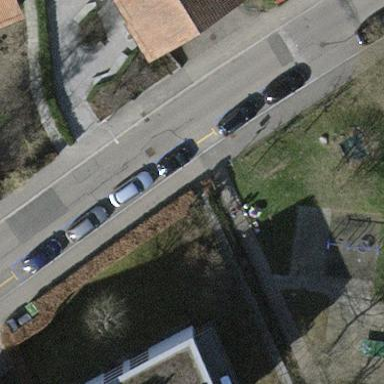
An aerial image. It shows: Parking lane.